Field crop: maize
Growth stage: 1
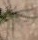
Species: salsola